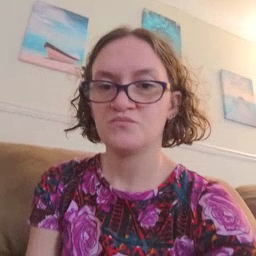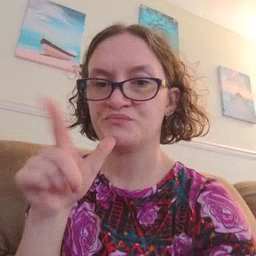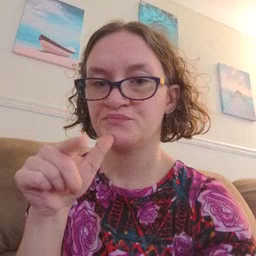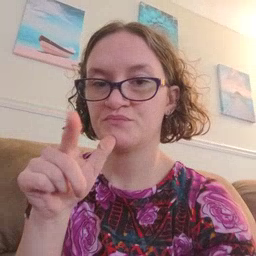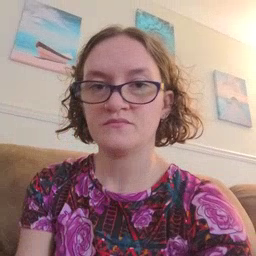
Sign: who